Interaction volume radius: 5 \u00c5
Interaction volume height: 10 \u00c5
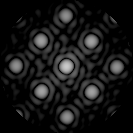
Disorder parameter: 0.06781